Field crop: maize
Growth stage: 2
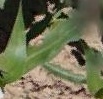
Species: maize